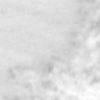
Label: no_change